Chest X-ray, AP view. Patient: 60 years old, sex M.
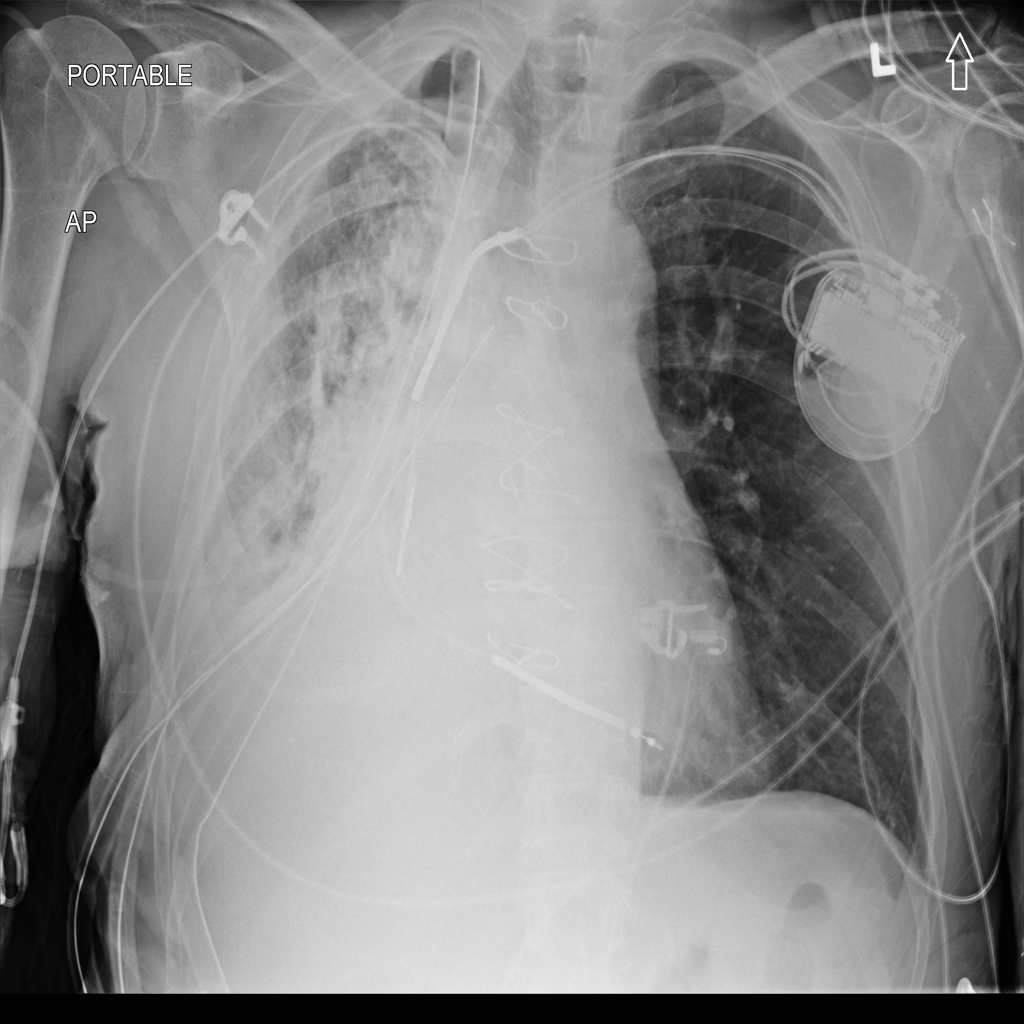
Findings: Infiltration